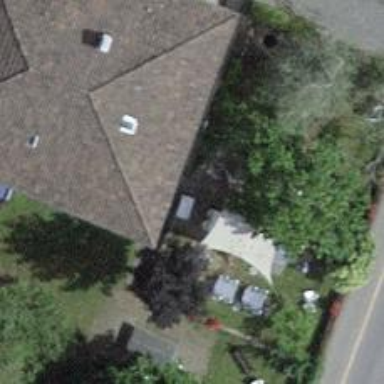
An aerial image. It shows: Restaurant.